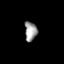
Tissue: prostate
Cell type: T cells
Senescence score: 0.2545
Nuclear area (px): 232
Mean DAPI intensity: 157.181